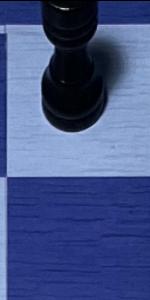
Label: Empty